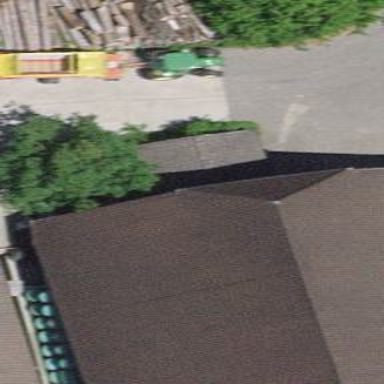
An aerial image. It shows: Garage.